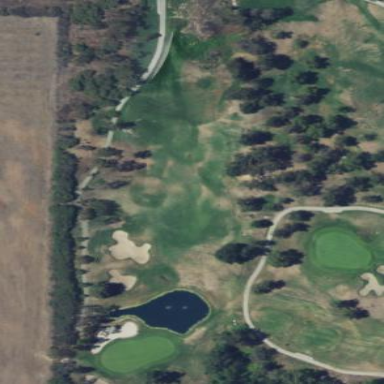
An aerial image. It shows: Golf fairway surrounded by grass.